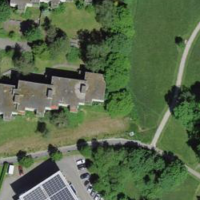
EUNIS habitat code: 53
Species observed at this site:
Apoderus coryli
Aglais urticae
Trichodes alvearius
Bombus humilis
Lysichiton americanus